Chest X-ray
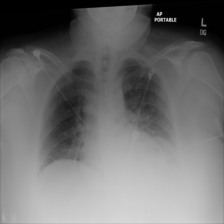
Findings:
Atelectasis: negative
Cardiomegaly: negative
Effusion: positive
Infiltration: negative
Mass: negative
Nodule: negative
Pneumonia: negative
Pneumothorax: negative
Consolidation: negative
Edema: negative
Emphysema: negative
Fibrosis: negative
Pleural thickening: negative
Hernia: negative